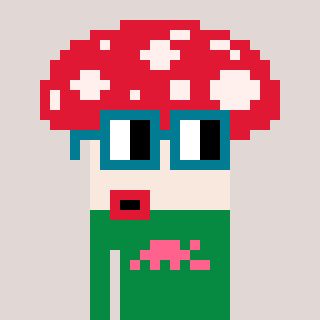
a pixel art character with square dark green glasses, a mushroom-shaped head and a green-colored body on a warm background